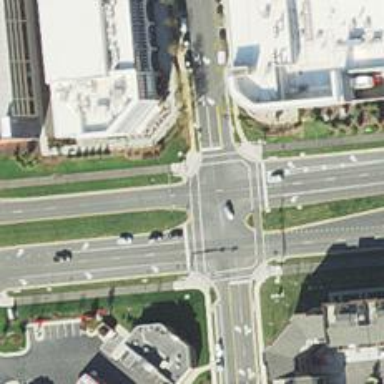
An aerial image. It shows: Crossing with line markings on the road.